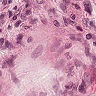
Metastatic tissue present: yes